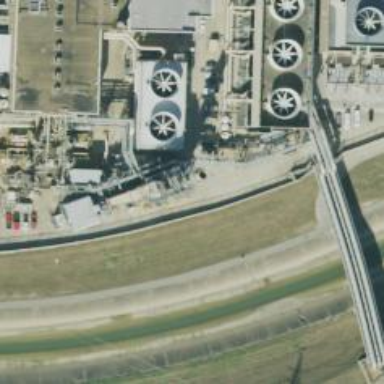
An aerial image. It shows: Gas turbine generator.